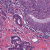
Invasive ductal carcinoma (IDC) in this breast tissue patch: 1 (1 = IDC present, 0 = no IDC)